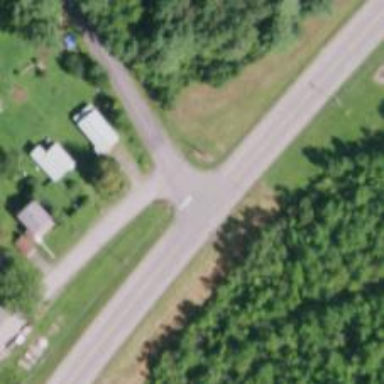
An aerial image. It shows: Road with stop sign.